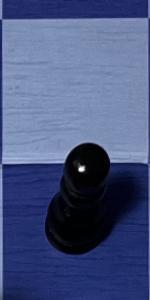
Label: Pawn_Black